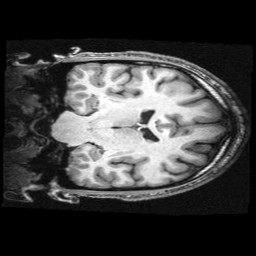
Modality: T1w
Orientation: coronal
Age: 27
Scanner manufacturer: siemens
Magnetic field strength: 3 T
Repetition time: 2.3 s
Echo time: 0.00336 s